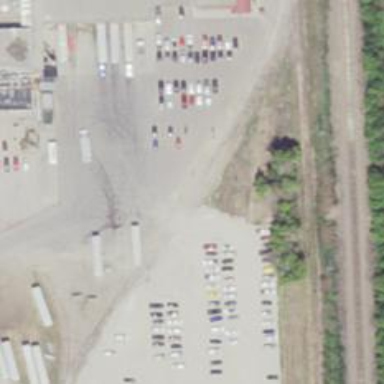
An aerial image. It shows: Rail spur service.